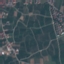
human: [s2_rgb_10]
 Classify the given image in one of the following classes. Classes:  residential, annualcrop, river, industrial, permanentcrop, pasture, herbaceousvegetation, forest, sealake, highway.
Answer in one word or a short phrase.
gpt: PermanentCrop